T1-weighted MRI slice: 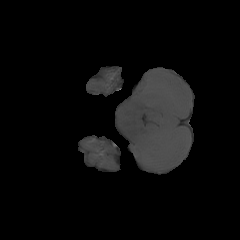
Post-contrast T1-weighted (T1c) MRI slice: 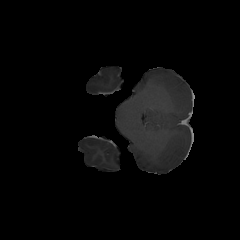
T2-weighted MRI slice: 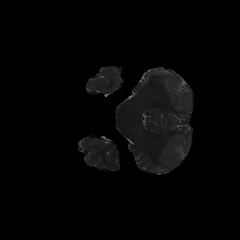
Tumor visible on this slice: no